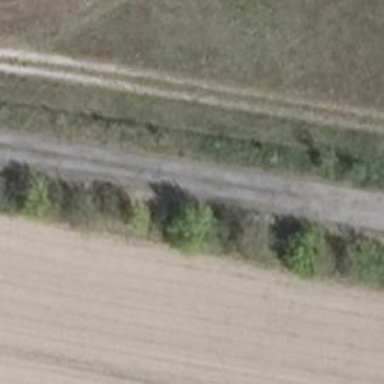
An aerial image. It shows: Row of deciduous broadleaved trees.